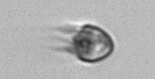
Label: Ciliophora